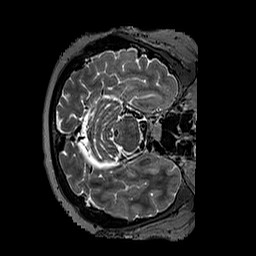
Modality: T2w
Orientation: axial
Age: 46
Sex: female
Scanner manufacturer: siemens
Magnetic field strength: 3 T
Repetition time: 3.2 s
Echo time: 0.567 s